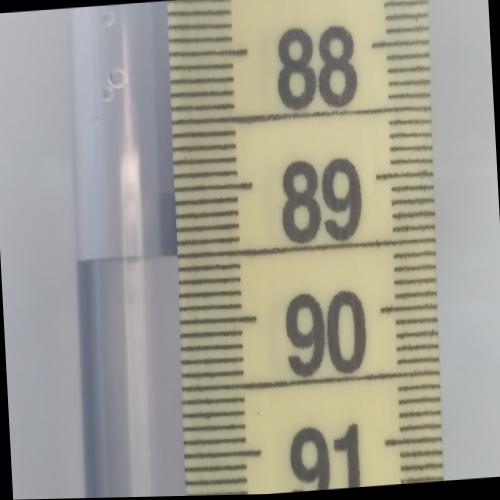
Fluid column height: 89.5 cm